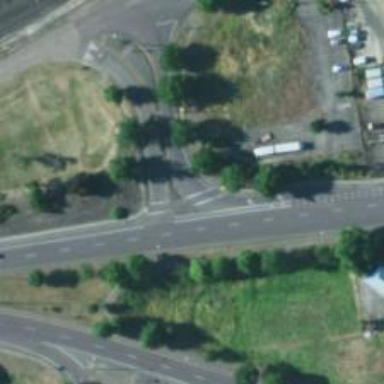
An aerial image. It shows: Trunk link highway.